Question: I have a Windows Phone 8 listpicker that I'm trying to change the background color of, however, it only seems to change the item background and not the dropdown box background as you can see in the screen capture. The dropdown box seems to be binded to the WP8 theme. How can I change the background of the entire dropdown box and not just each individual item?

'''
<toolkit:ListPicker x:Name="BackgroundListPicker" Background="Black" ItemsSource="{Binding BackgroundsList}">
<toolkit:ListPicker.ItemTemplate >
<DataTemplate x:Name="BackgroundItemTemplate" >
<Grid HorizontalAlignment="Stretch" Background="Black" VerticalAlignment="Stretch" Margin="0,0,0,0">
<StackPanel Orientation="Horizontal">
<Image Source="{Binding BackgroundThumb}" Width="30" Height="30" HorizontalAlignment="Left" />
<TextBlock Text="{Binding BackgroundName}" Foreground="White" Margin="12,0,0,0" HorizontalAlignment="Right"/>
</StackPanel>
</Grid>
</DataTemplate>
</toolkit:ListPicker.ItemTemplate>
</toolkit:ListPicker>
'''
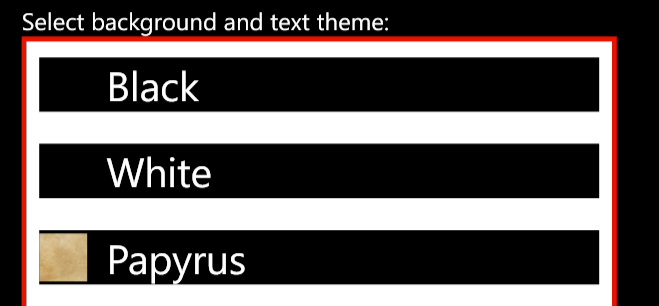
Answer: So your issue was that you were attempting to apply an image to an item. When you needed to hit the control itself that the items populate via 'ItemsPresenter' so by pulling out the default style template for the control, and either making a place to pass in your image for an instance, or placing one directly into the template itself. You get your resulting background image for the ListPicker background to fall behind the items populating it.
Glad you found your remedy! Cheers.